Interaction volume radius: 5 \u00c5
Interaction volume height: 15 \u00c5
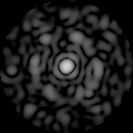
Disorder parameter: 0.8345